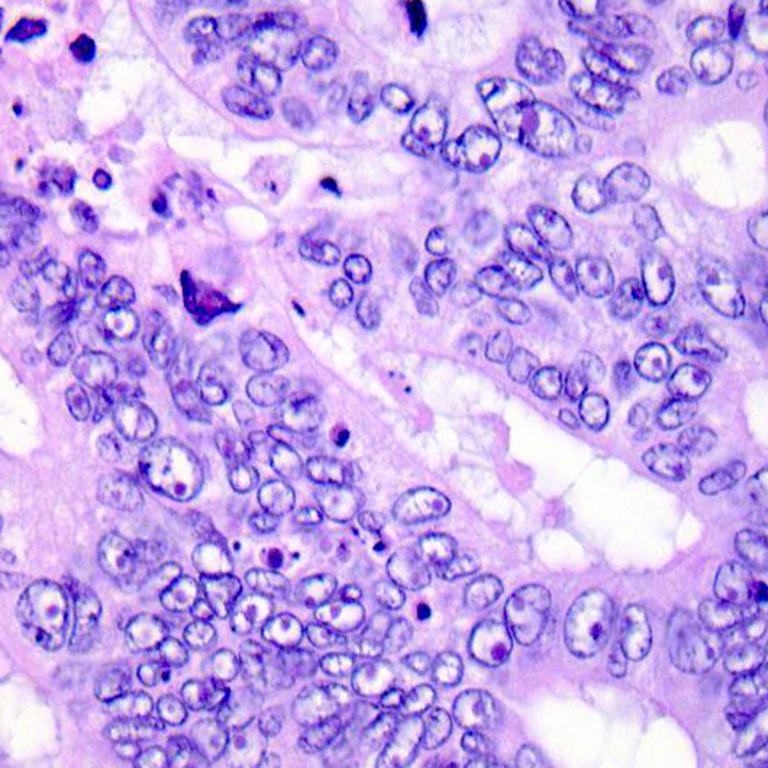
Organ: colon
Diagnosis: adenocarcinomas